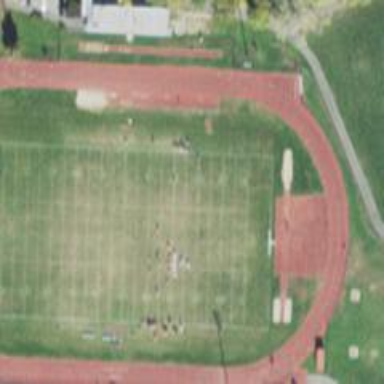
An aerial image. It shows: American football field.